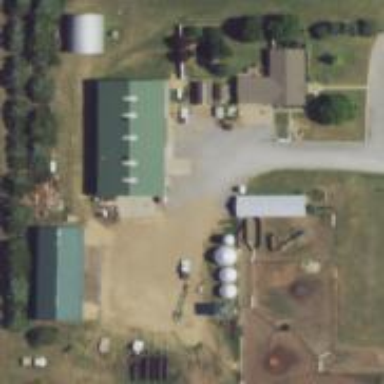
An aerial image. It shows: Farmyard area.